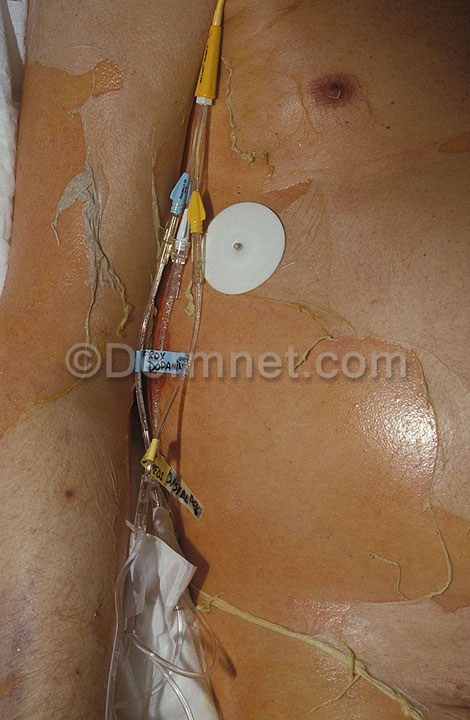
Disease: Vasculitis Photos